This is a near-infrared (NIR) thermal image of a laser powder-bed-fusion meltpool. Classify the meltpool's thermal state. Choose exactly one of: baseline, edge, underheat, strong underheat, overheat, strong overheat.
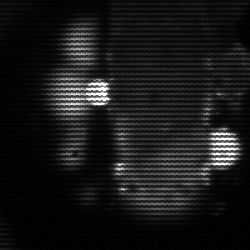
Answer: strong underheat